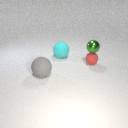
small red rubber sphere to the right of large cyan rubber sphere